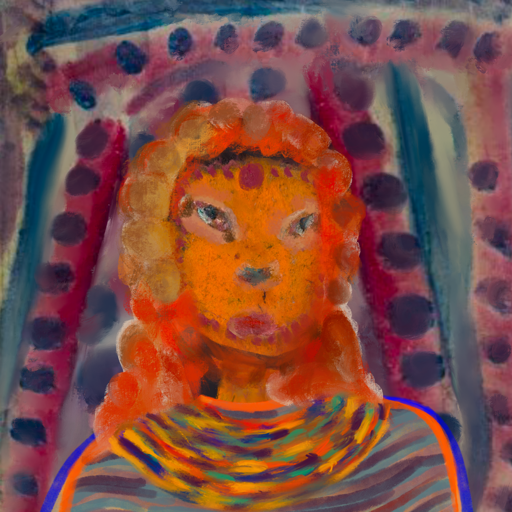
Background: HillGirl, Head And Neck Front: Doll, Face Front: Boggyland, Bust: Experience, Hair Front: Rupkatha, Head Accessory: Blank, Second Necklace: An_Impression_2, Necklace: Blank, Baby: Blank